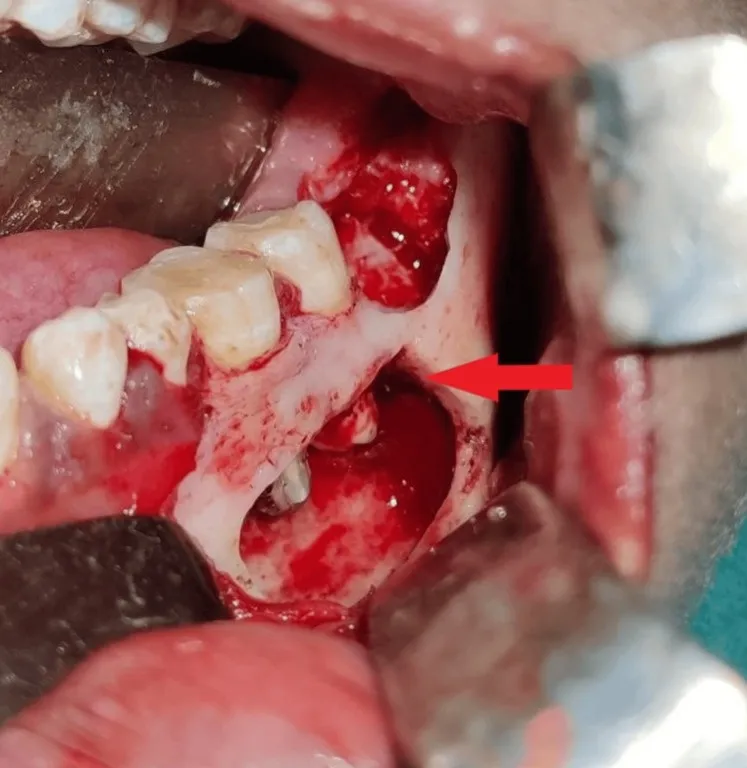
Reflection of full-thickness mucoperiosteal flap showing cystic enucleation, apical resection of teeth 36 and 37 followed by placement of Biodentine.
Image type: medical_photograph (other_medical_photograph)